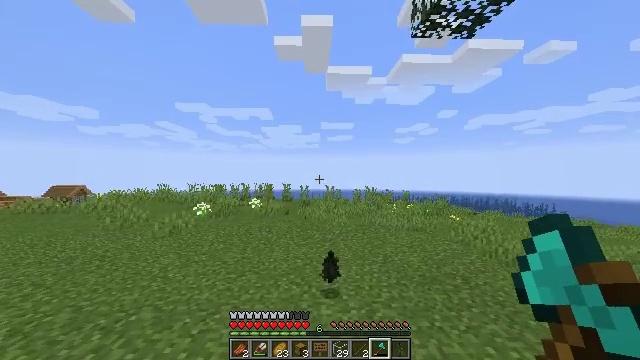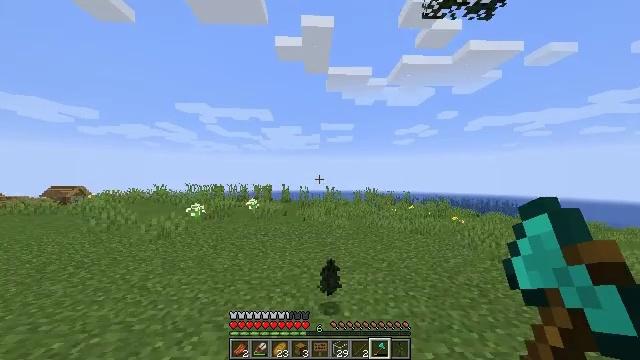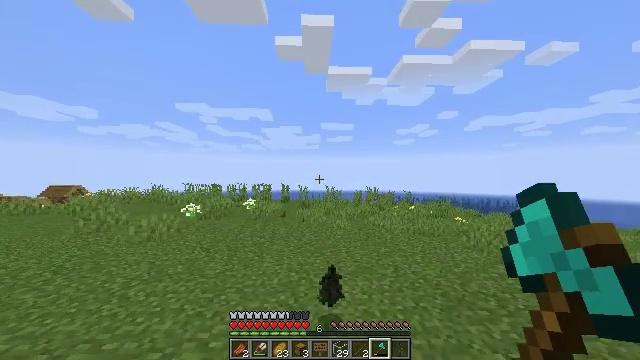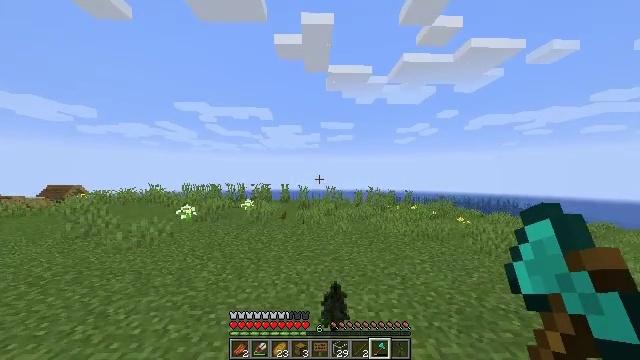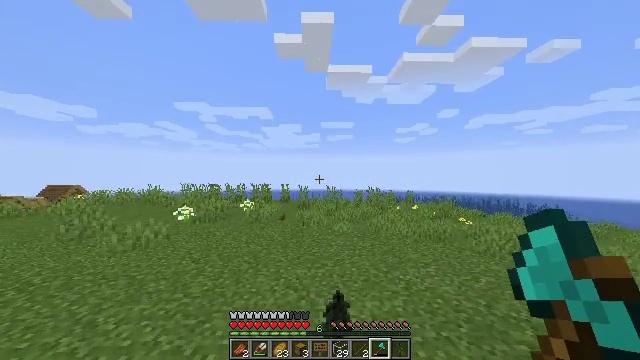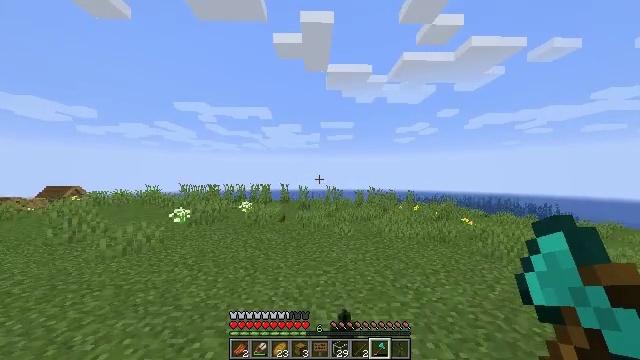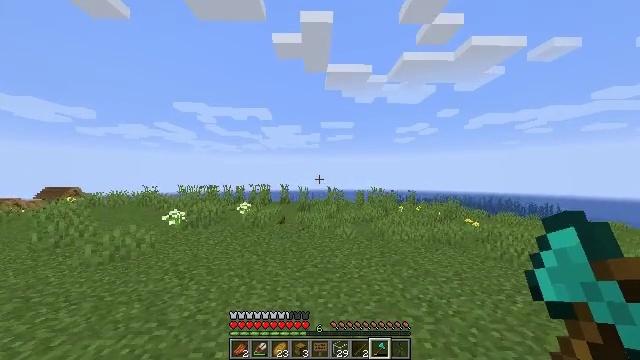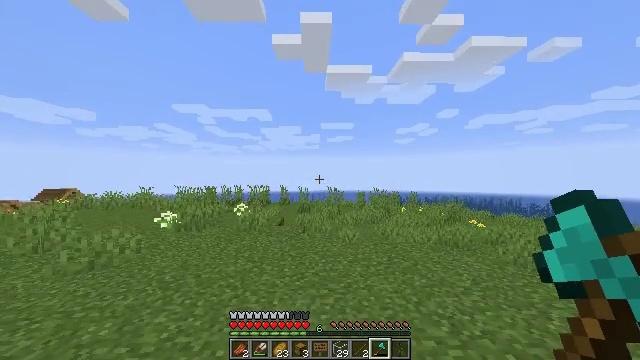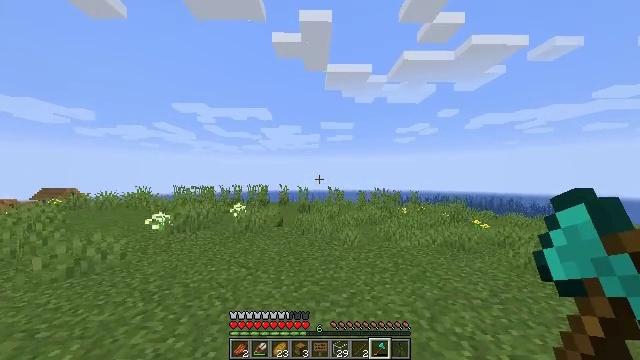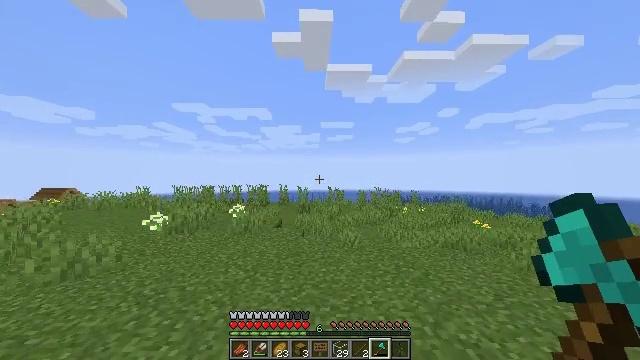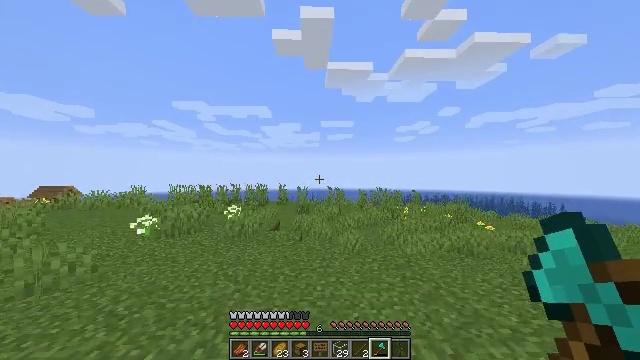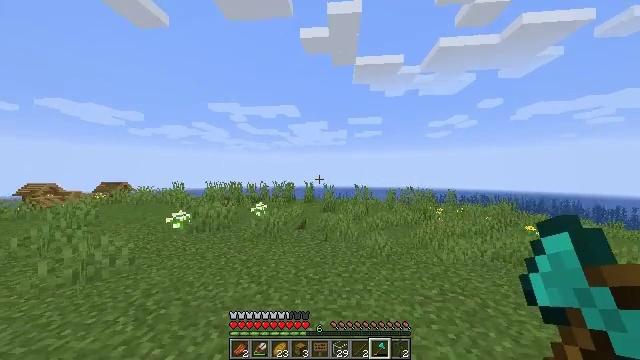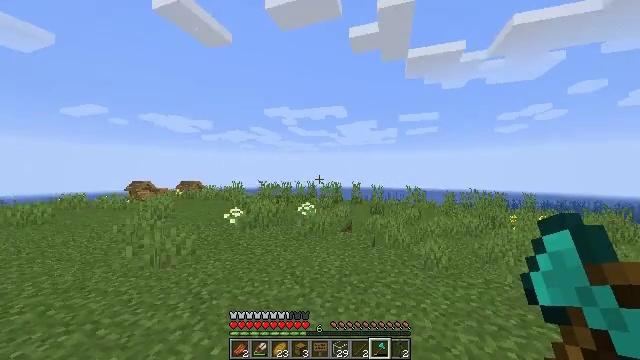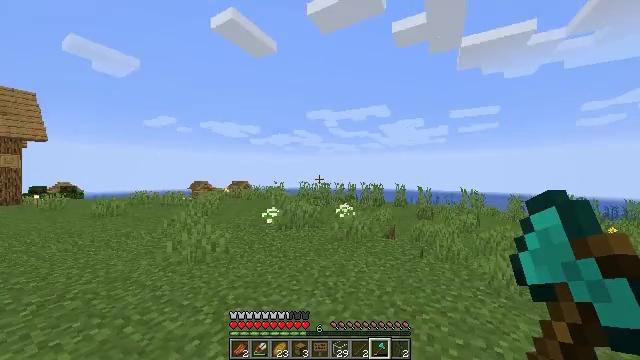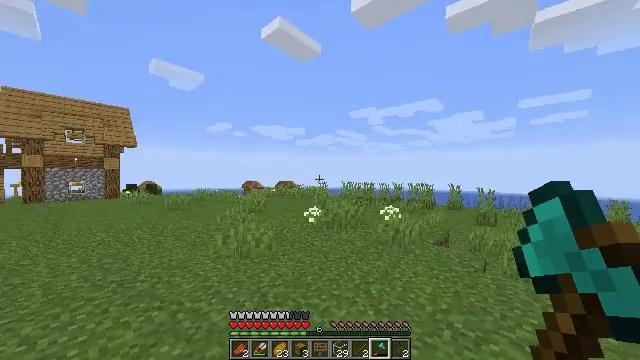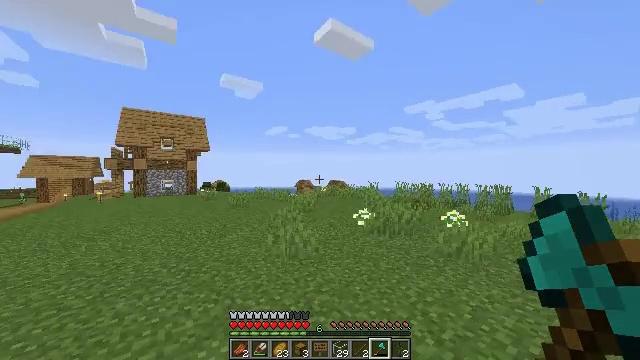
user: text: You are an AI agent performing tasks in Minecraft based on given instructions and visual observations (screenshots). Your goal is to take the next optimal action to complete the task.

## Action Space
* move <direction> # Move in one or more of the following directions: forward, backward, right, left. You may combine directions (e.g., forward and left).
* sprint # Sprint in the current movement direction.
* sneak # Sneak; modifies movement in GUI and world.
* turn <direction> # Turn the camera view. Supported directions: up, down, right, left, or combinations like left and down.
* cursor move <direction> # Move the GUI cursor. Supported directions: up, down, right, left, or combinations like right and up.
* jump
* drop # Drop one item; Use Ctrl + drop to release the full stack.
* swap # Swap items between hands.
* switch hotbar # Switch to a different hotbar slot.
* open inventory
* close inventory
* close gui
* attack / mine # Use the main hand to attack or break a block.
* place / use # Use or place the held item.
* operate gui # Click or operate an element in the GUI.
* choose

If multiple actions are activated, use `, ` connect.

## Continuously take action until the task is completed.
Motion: motion action
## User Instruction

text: Retrieve the torch.
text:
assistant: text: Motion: move forward
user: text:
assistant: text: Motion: move forward
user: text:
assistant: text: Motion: move forward
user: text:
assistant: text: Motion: move forward, sprint
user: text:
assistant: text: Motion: move forward, sprint
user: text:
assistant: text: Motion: move forward, sprint
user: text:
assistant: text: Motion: move forward
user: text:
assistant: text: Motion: move forward
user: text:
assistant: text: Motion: move forward
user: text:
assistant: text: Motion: move forward
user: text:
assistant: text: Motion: move forward, sprint, turn left
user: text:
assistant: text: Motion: move forward, sprint, turn left
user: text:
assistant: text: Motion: move forward, sprint, turn left
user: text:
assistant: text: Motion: move forward, sprint, turn left
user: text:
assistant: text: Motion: move forward, turn left
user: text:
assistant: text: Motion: move forward, turn left
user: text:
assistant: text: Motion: move forward, turn left
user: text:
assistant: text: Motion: move forward, turn left and up
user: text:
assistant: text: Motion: move forward, sprint, turn left
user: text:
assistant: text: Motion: move forward, sprint
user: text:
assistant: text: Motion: move forward, sprint
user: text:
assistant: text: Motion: move forward, sprint
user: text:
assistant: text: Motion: move forward, sprint
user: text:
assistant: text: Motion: move forward
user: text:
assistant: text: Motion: move forward
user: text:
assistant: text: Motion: move forward, turn right and up
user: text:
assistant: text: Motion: move forward, turn right and up
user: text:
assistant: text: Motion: move forward
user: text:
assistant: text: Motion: move forward
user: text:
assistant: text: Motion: move forward, sprint, turn left